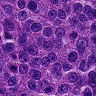
Metastatic tissue present: yes